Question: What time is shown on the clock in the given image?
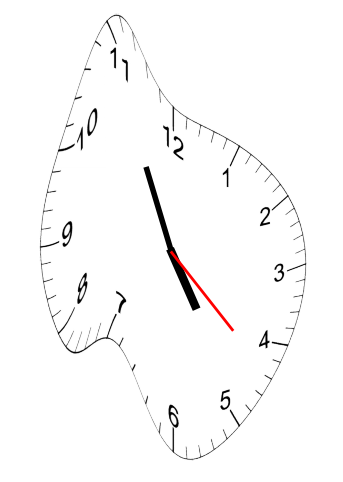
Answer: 04:55:22